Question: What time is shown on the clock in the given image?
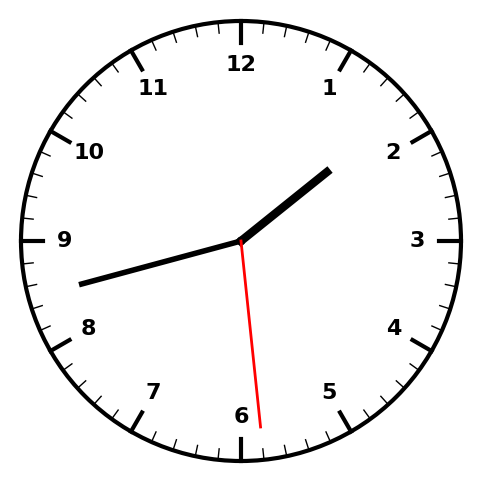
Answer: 01:42:29